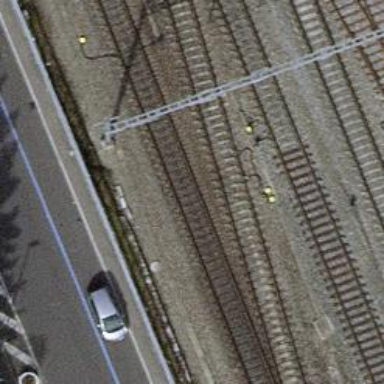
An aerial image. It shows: Single-track electrified railway siding with contact line for service.